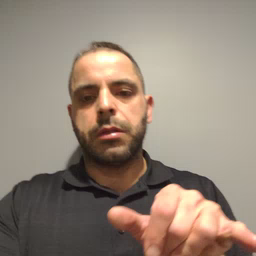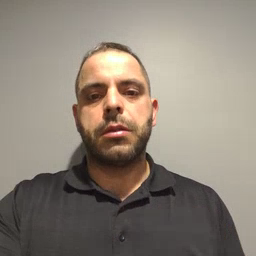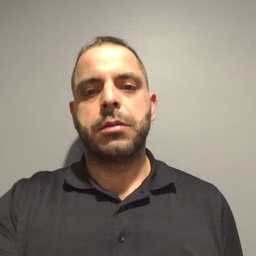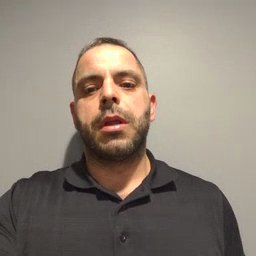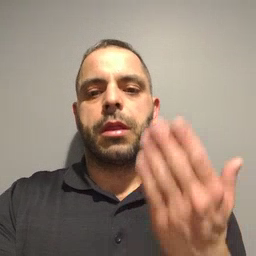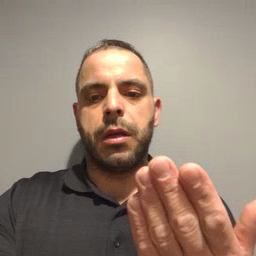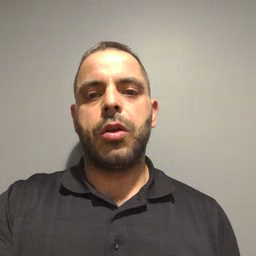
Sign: there